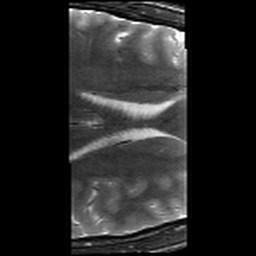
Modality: T2w
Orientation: axial
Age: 22
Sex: male
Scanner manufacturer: siemens
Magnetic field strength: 3 T
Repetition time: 8.02 s
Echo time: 0.08 s